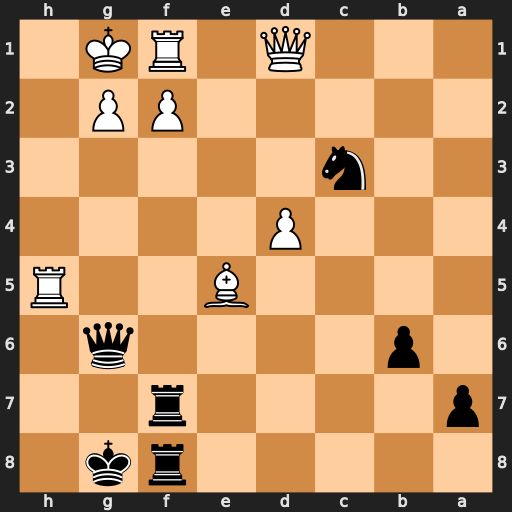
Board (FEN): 5rk1/p4r2/1p4q1/4B2R/3P4/2n5/5PP1/3Q1RK1
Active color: b
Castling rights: -
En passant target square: -
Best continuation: Rg7 Rh8+ Kxh8 Bxg7+ Kxg7